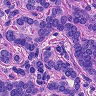
Metastatic tissue present: yes